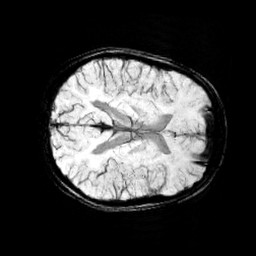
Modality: minIP
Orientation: axial
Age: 11
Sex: female
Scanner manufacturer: siemens
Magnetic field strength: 3 T
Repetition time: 0.027 s
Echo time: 0.02 s